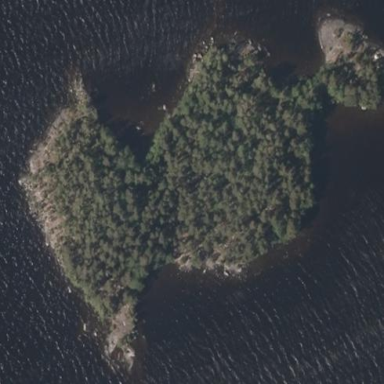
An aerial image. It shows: Image showing island.